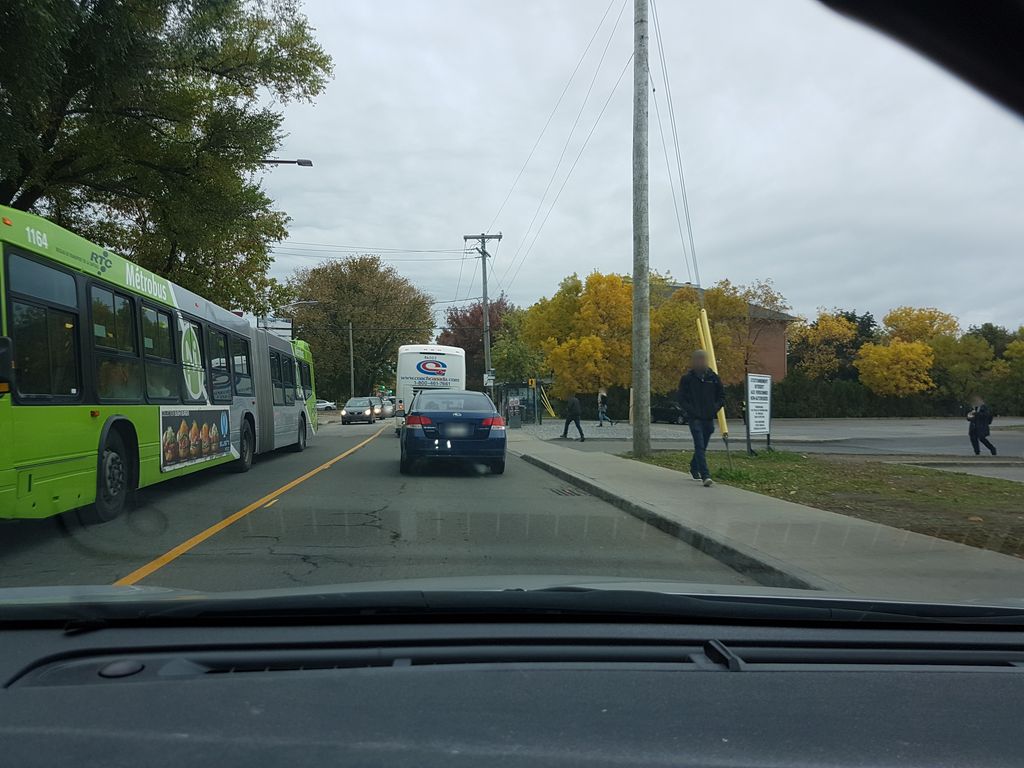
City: quebec_city